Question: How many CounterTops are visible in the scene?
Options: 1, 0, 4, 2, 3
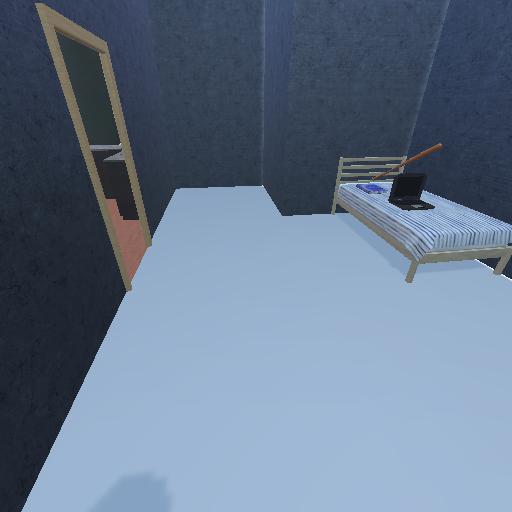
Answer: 1